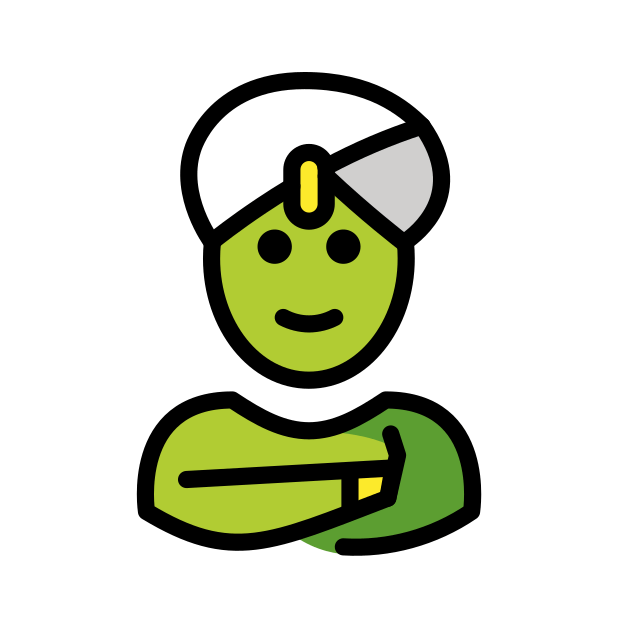
genie